Question: I'm using AIDE (The Android IDE) on my tablet to develop Android applications. I paid the $25 developer fee and went to submit my free app in today (Made in HTMl5/Cordova/PhoneGap), and well I got this error.

Any help on how to solve this problem will be greatly appreciated.
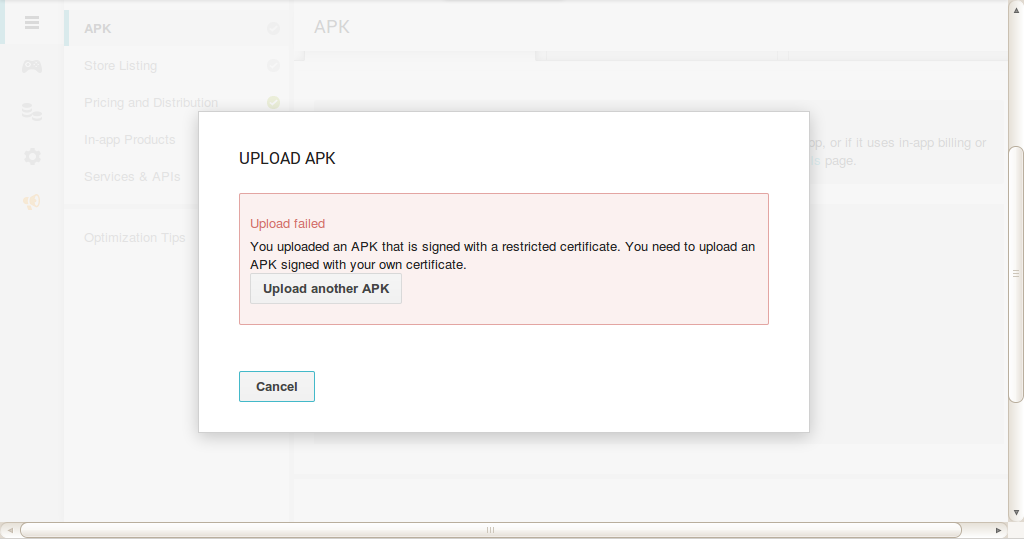
Answer: First you need to create your own key store. To do this, open the menu, click 'More' > 'Export Apk'.
Then select 'Create Key store' and follow the steps - just make sure that the validity is more than 30 years. Click 'Create'
Then click 'Export Apk' again. Click Export and type in the password for your key store. Click 'OK'. You have now exported your app! you will need it to update your app. Infact I would recommend backing it up.